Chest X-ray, AP view. Patient: 73 years old, sex M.
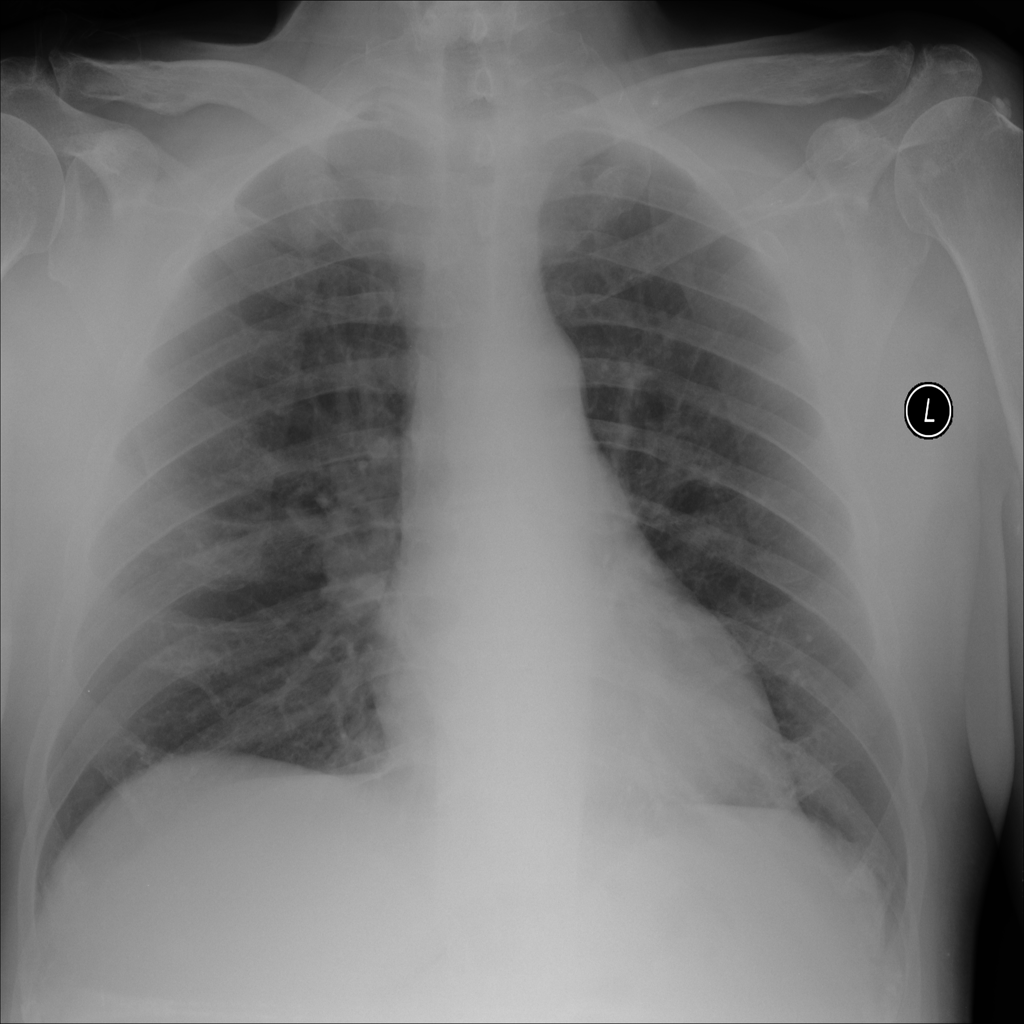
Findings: No Finding